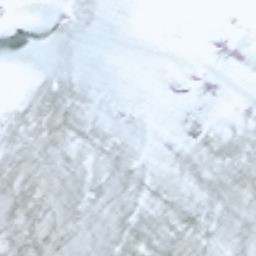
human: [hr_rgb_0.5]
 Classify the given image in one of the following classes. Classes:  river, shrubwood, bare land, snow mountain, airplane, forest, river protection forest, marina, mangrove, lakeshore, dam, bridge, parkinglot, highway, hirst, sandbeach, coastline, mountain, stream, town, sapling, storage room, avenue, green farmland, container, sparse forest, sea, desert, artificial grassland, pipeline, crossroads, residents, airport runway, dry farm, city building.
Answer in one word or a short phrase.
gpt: snow mountain